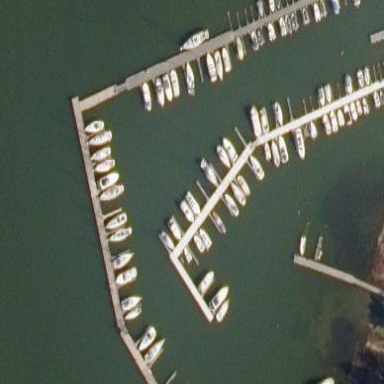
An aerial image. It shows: Man-made pier.